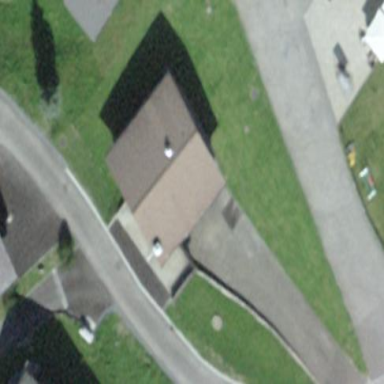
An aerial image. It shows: Gabled roof house.